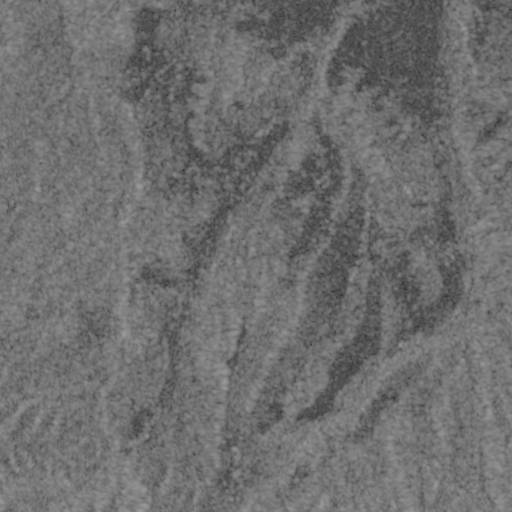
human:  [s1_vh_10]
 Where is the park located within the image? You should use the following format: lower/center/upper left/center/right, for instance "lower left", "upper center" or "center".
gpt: The park is located in the center right of the image.
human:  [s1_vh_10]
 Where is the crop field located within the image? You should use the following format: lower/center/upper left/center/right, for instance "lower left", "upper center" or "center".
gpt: There is no crop field in the image.

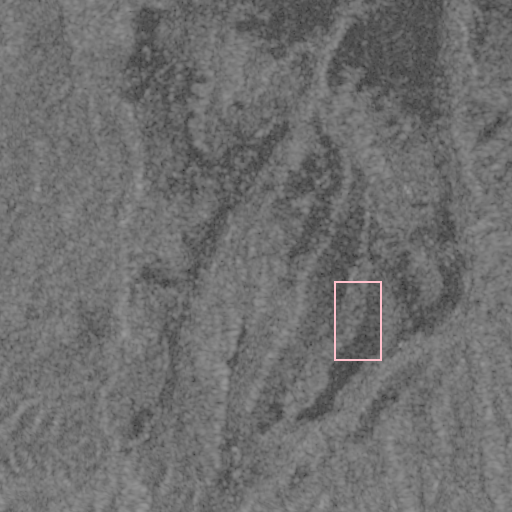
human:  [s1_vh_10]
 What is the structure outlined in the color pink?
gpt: The structure outlined in pink is a crop field.
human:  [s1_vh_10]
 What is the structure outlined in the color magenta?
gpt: There is no magenta outline.